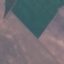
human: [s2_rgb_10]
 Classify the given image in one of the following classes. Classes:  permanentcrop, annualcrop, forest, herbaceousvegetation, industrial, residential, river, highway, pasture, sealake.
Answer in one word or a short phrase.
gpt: AnnualCrop